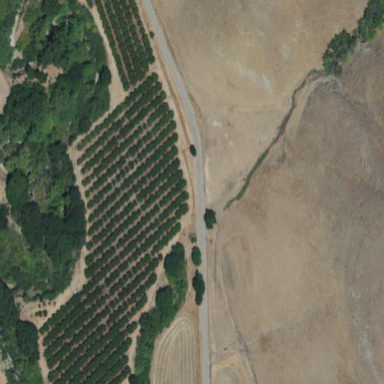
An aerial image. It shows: Orchard.